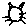
Label: cat